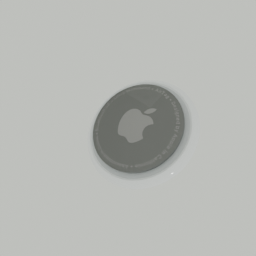
Label: electronics